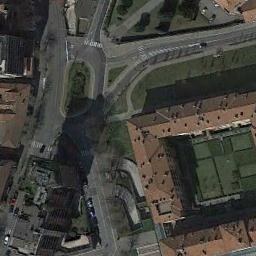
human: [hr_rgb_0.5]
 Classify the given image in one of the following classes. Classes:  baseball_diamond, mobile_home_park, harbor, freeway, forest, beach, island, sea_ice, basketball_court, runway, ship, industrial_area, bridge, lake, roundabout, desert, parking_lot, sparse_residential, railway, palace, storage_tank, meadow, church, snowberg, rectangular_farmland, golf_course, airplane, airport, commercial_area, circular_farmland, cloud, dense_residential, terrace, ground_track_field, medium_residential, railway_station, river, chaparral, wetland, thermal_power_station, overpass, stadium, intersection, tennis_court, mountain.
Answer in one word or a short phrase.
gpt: roundabout